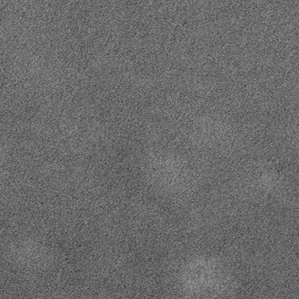
Label: frost